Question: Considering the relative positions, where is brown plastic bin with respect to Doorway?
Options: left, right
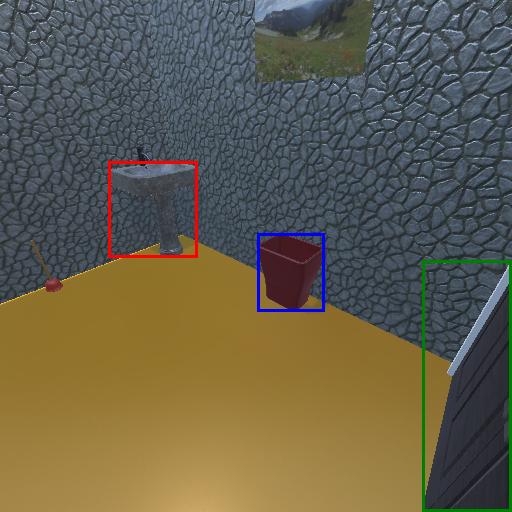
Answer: left